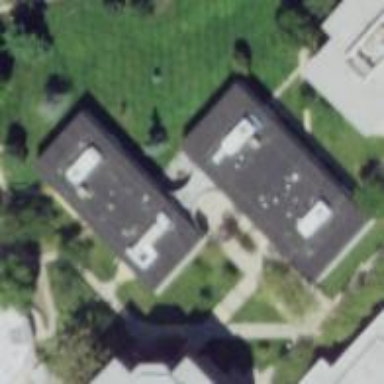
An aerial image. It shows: University building.